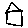
Label: house